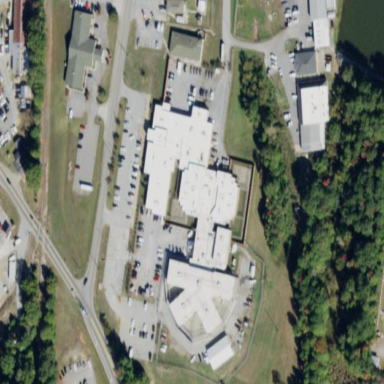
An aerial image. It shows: Public building.